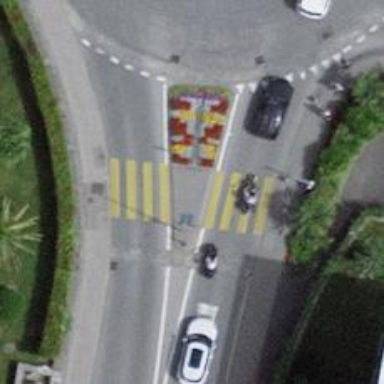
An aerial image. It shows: Marked zebra crossing with pedestrian island.